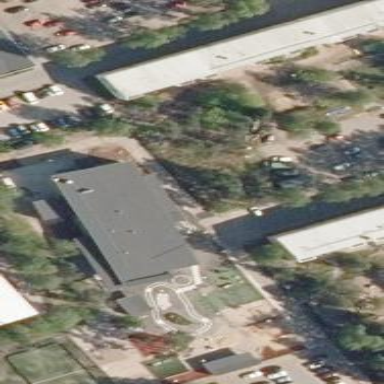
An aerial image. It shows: Kindergarten building.